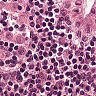
Metastatic tissue present: no